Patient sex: M
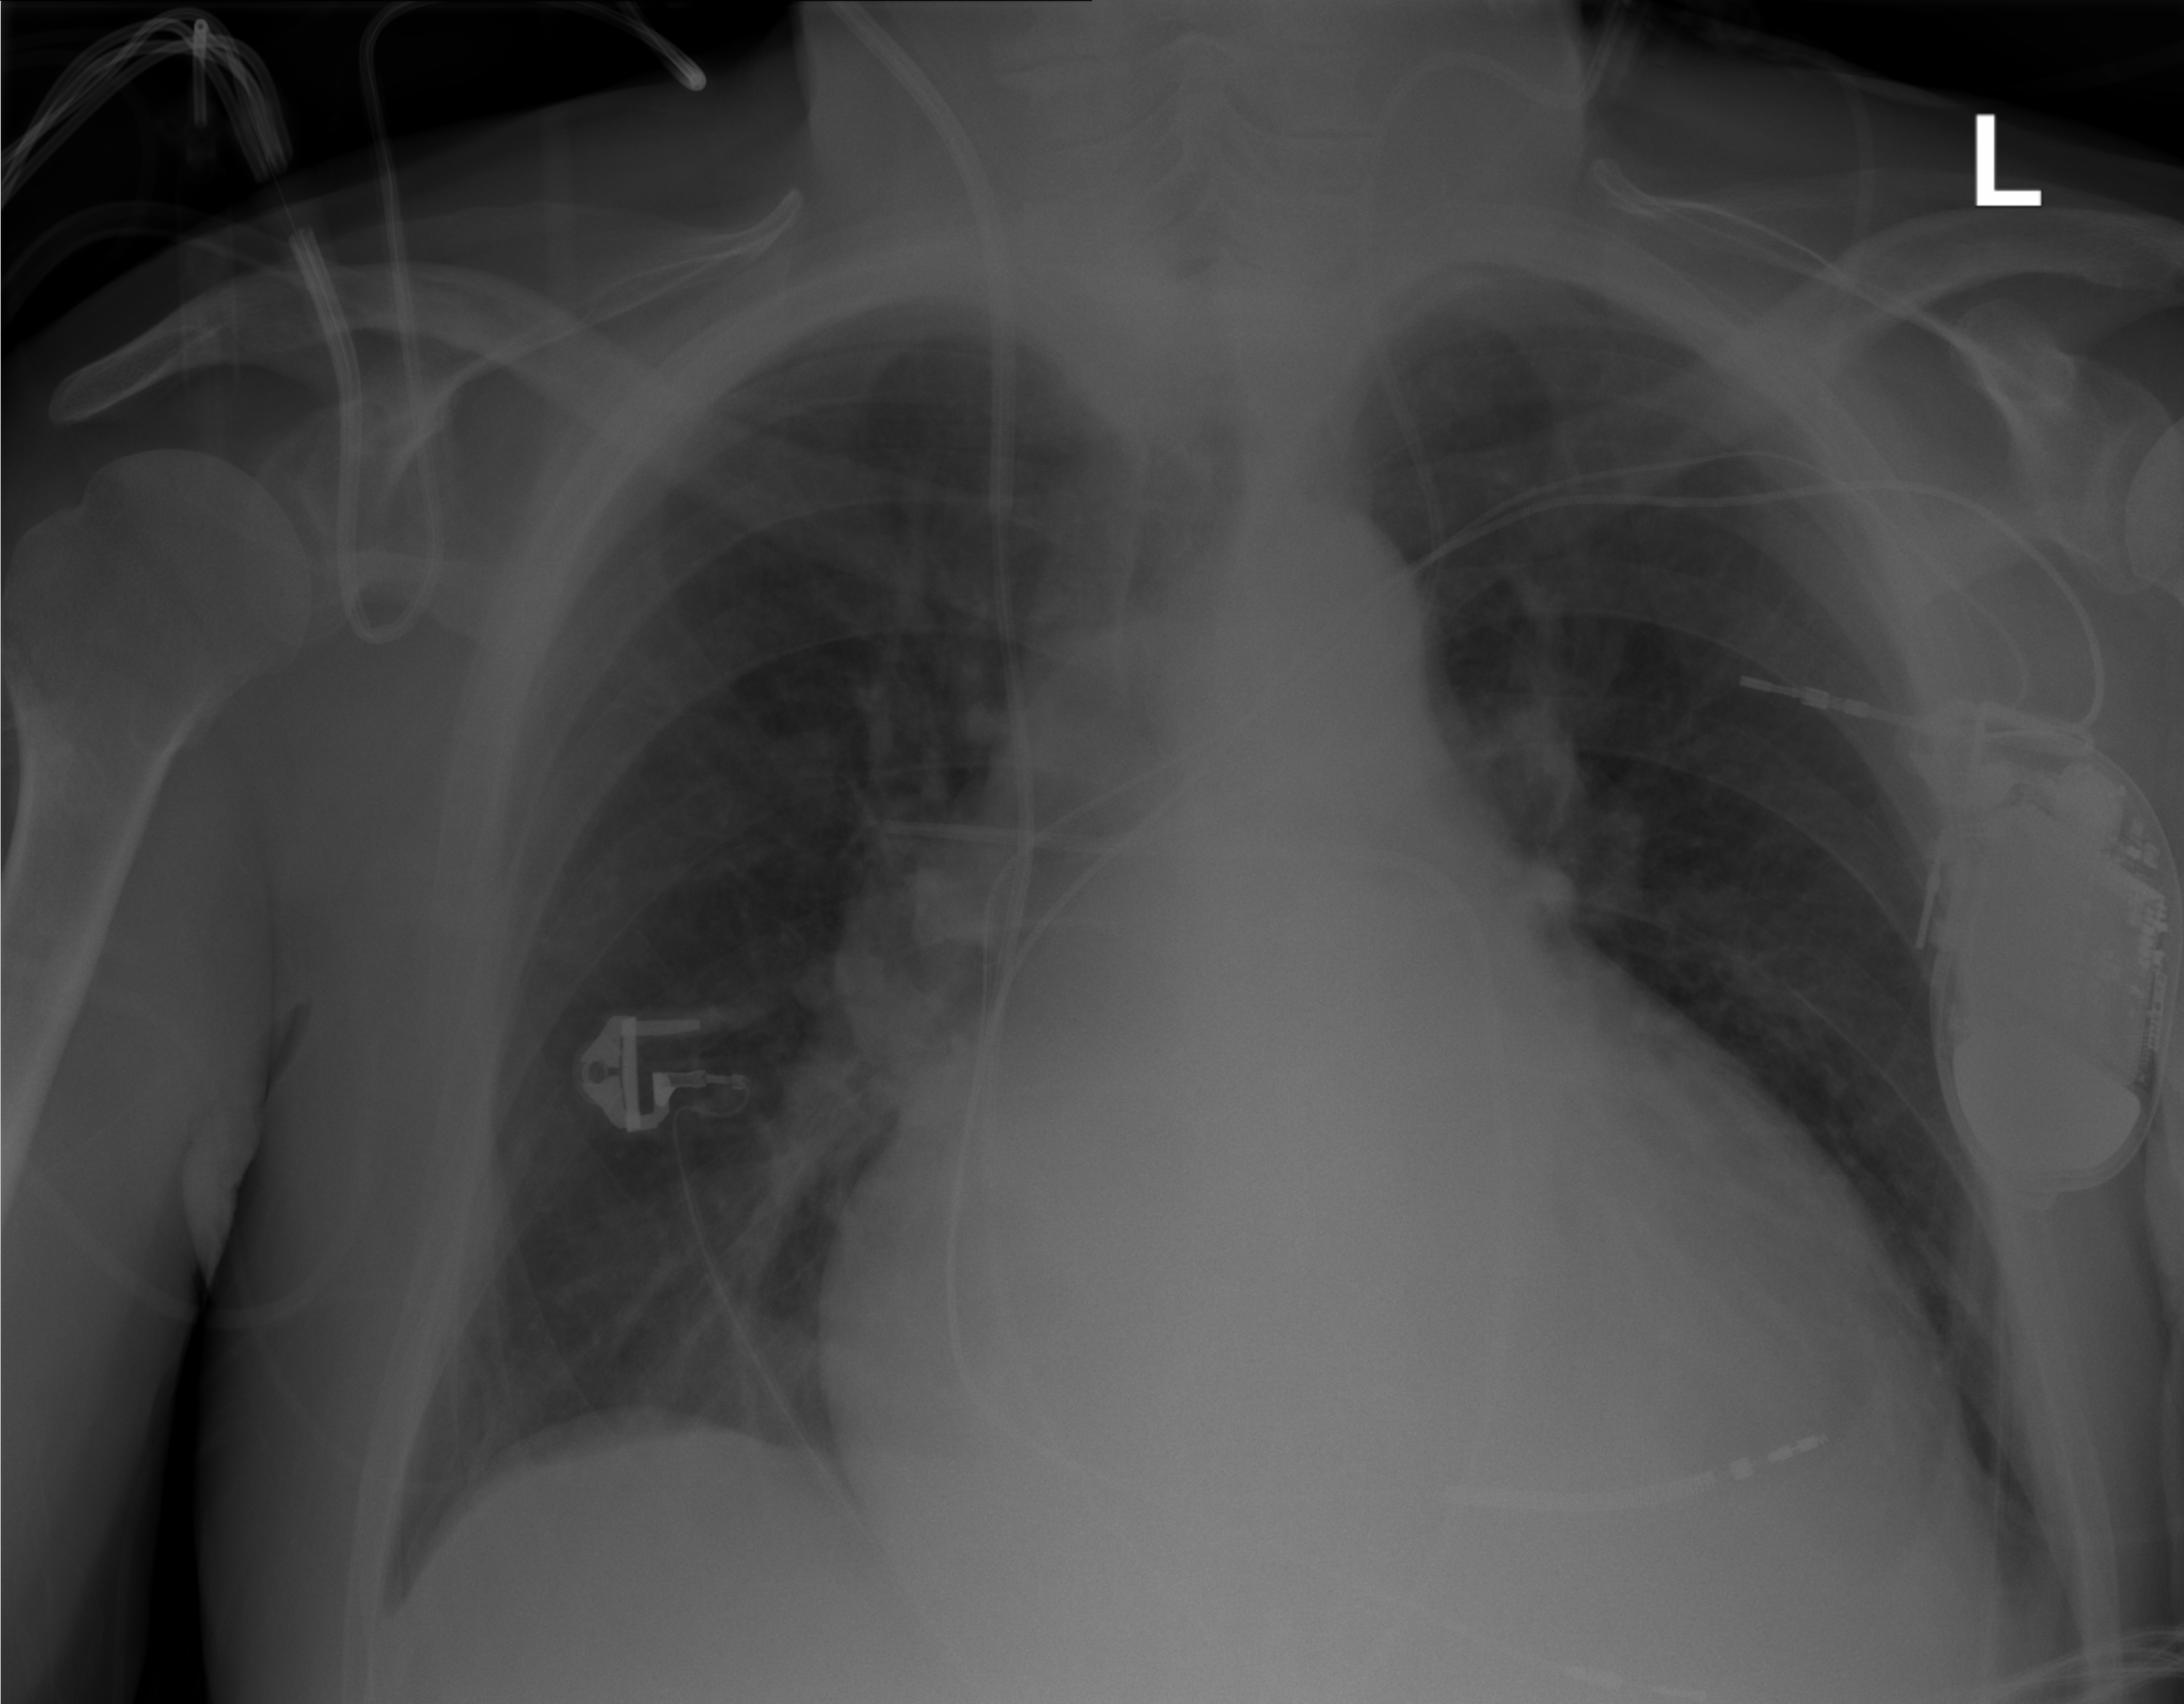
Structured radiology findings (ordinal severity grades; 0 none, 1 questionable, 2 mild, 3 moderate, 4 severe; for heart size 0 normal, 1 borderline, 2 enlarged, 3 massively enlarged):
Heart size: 3
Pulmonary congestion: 2
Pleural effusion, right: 0
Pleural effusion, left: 2
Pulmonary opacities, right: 0
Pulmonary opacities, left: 0
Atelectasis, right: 0
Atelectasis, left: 2